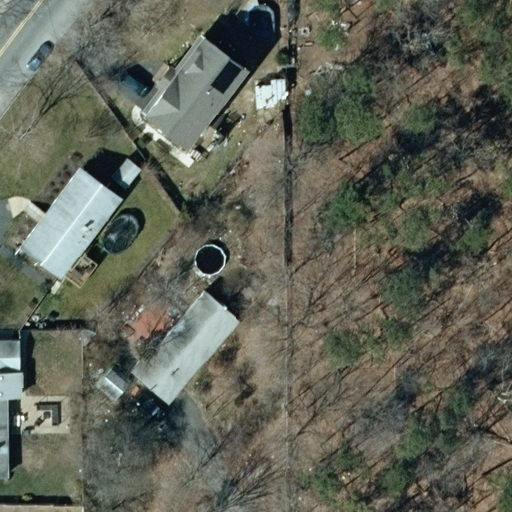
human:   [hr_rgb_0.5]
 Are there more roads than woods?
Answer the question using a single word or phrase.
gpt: no

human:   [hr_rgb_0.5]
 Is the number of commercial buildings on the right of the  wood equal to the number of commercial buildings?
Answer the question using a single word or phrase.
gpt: yes

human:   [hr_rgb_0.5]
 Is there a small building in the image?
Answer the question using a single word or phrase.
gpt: yes

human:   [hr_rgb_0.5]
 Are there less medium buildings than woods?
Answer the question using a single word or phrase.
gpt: no

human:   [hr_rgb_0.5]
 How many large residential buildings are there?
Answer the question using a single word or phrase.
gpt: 0

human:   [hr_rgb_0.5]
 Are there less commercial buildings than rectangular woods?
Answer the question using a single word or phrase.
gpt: yes

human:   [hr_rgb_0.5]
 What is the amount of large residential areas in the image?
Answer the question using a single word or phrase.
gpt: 1

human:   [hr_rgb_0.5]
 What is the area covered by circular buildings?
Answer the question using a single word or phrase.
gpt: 0m2

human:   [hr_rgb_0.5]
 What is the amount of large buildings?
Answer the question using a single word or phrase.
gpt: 0

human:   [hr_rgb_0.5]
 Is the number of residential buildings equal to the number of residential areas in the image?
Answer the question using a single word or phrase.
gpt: no

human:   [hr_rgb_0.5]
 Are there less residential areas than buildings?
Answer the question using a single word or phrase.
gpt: yes

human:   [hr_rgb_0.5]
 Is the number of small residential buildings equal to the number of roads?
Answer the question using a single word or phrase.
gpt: yes

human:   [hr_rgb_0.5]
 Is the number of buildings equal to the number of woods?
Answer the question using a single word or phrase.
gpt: no

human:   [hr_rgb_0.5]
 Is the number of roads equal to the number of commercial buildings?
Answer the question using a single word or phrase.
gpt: no

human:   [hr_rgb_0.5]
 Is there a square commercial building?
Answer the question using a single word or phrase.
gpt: no

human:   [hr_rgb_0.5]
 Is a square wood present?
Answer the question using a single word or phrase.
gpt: no

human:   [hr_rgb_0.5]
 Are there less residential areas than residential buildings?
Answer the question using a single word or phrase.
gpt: yes

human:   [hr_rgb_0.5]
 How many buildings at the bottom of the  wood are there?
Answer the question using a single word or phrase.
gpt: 5

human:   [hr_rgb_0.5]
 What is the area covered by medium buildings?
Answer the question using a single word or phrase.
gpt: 825m2

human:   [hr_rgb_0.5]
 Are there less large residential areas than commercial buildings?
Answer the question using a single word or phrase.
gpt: no

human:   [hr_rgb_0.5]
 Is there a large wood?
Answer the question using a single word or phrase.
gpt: yes

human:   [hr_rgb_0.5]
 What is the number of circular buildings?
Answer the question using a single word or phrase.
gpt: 0

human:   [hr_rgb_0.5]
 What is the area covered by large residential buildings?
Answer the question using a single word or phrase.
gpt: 0m2

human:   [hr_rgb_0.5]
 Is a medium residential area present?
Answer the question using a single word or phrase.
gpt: no

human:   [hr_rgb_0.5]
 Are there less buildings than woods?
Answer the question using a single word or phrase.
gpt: no

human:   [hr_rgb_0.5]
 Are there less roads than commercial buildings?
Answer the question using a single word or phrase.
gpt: no

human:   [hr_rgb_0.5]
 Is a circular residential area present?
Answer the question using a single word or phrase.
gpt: no

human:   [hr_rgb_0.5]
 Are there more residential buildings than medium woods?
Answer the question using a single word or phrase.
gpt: yes

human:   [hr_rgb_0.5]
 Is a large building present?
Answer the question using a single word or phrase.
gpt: no

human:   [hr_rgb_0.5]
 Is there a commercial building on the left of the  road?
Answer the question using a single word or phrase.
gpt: no

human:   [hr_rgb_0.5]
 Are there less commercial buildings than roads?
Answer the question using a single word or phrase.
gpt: yes

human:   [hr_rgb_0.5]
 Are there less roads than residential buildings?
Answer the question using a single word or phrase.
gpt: yes

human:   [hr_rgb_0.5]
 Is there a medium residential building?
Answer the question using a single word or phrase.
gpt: yes

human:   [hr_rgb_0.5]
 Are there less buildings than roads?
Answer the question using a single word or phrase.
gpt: no

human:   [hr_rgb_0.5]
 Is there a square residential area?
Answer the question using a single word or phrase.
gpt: no

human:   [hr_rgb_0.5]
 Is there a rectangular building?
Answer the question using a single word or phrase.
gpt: yes